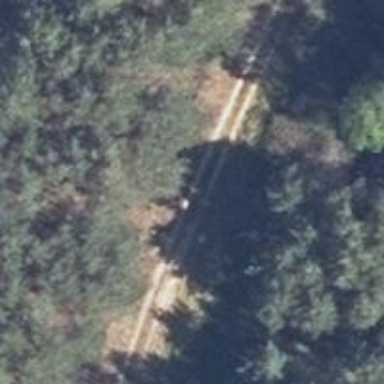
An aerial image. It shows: Dirt track road with grade 4 tracktype.